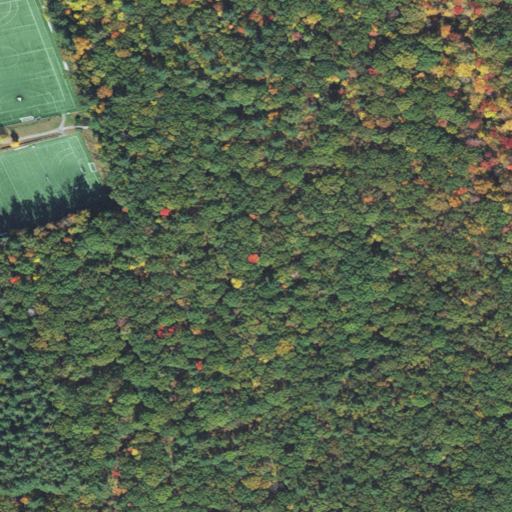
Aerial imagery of mountain in Massachusetts named Corly Pate Hill containing deciduous forest, mixed forest, evergreen forest, shrub, and woody wetlands